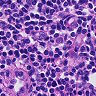
Metastatic tissue present: no